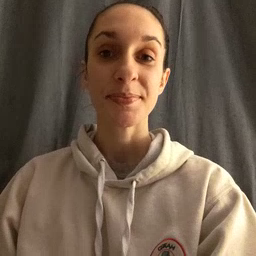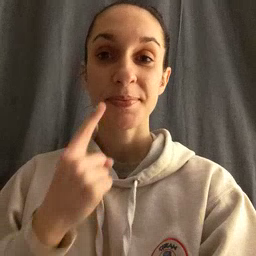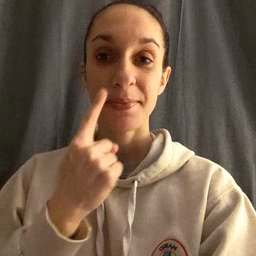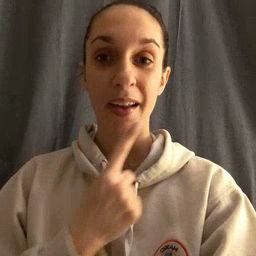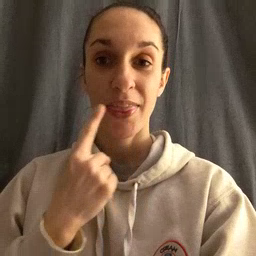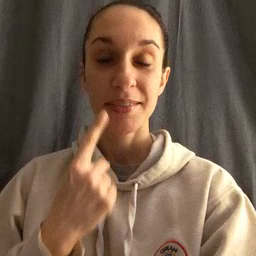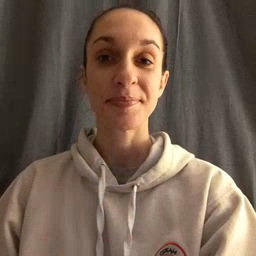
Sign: mouth